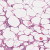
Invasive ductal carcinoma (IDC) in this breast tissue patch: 1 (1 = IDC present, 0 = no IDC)